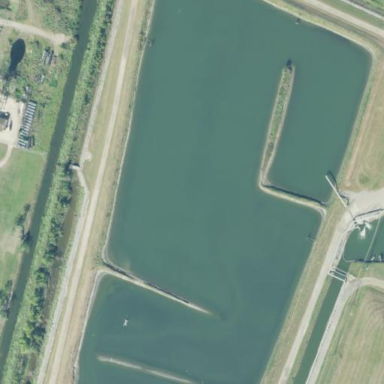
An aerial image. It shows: Reservoir of water.